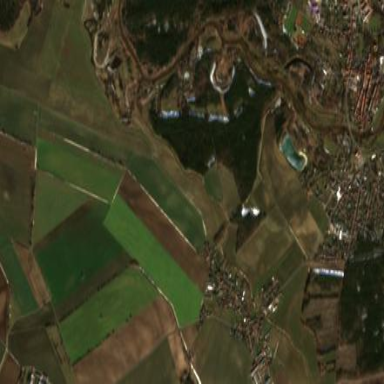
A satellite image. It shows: Picturesque farmland scene.